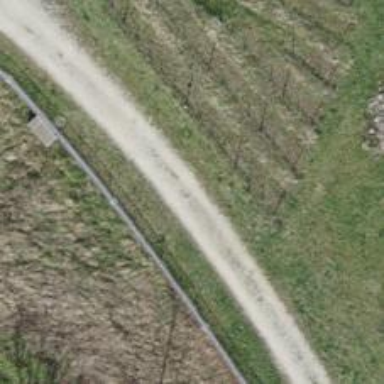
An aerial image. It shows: Track with pebblestone surface. The track type is grade2.